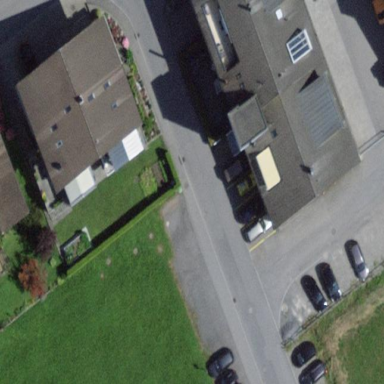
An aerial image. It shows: Street side parking area.